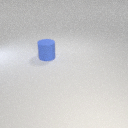
large blue rubber cylinder